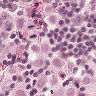
Metastatic tissue present: yes